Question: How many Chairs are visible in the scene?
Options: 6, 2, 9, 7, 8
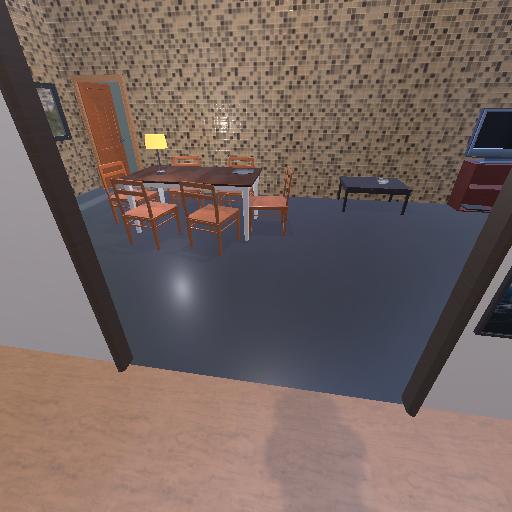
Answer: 6